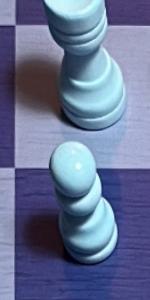
Label: Pawn_White